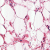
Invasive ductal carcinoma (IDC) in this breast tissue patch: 0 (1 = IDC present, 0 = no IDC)